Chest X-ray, PA view. Patient: 44 years old, sex F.
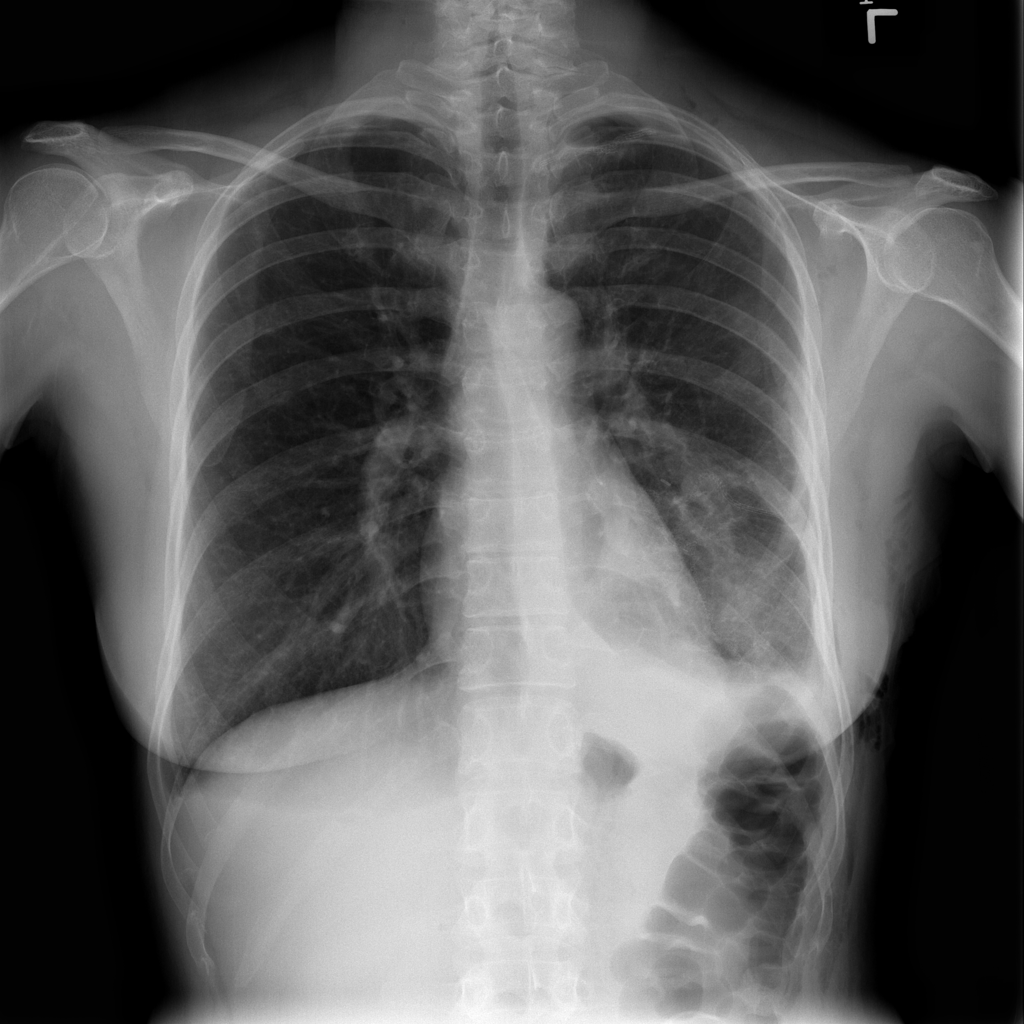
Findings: No Finding